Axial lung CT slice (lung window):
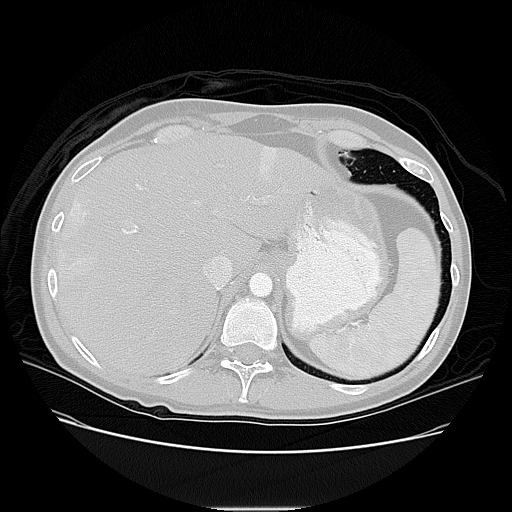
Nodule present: no